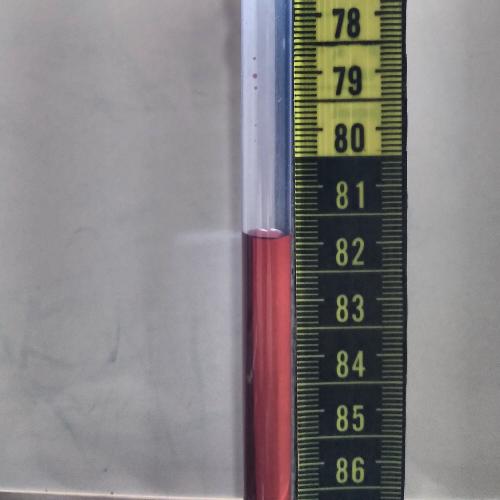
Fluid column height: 81.9 cm